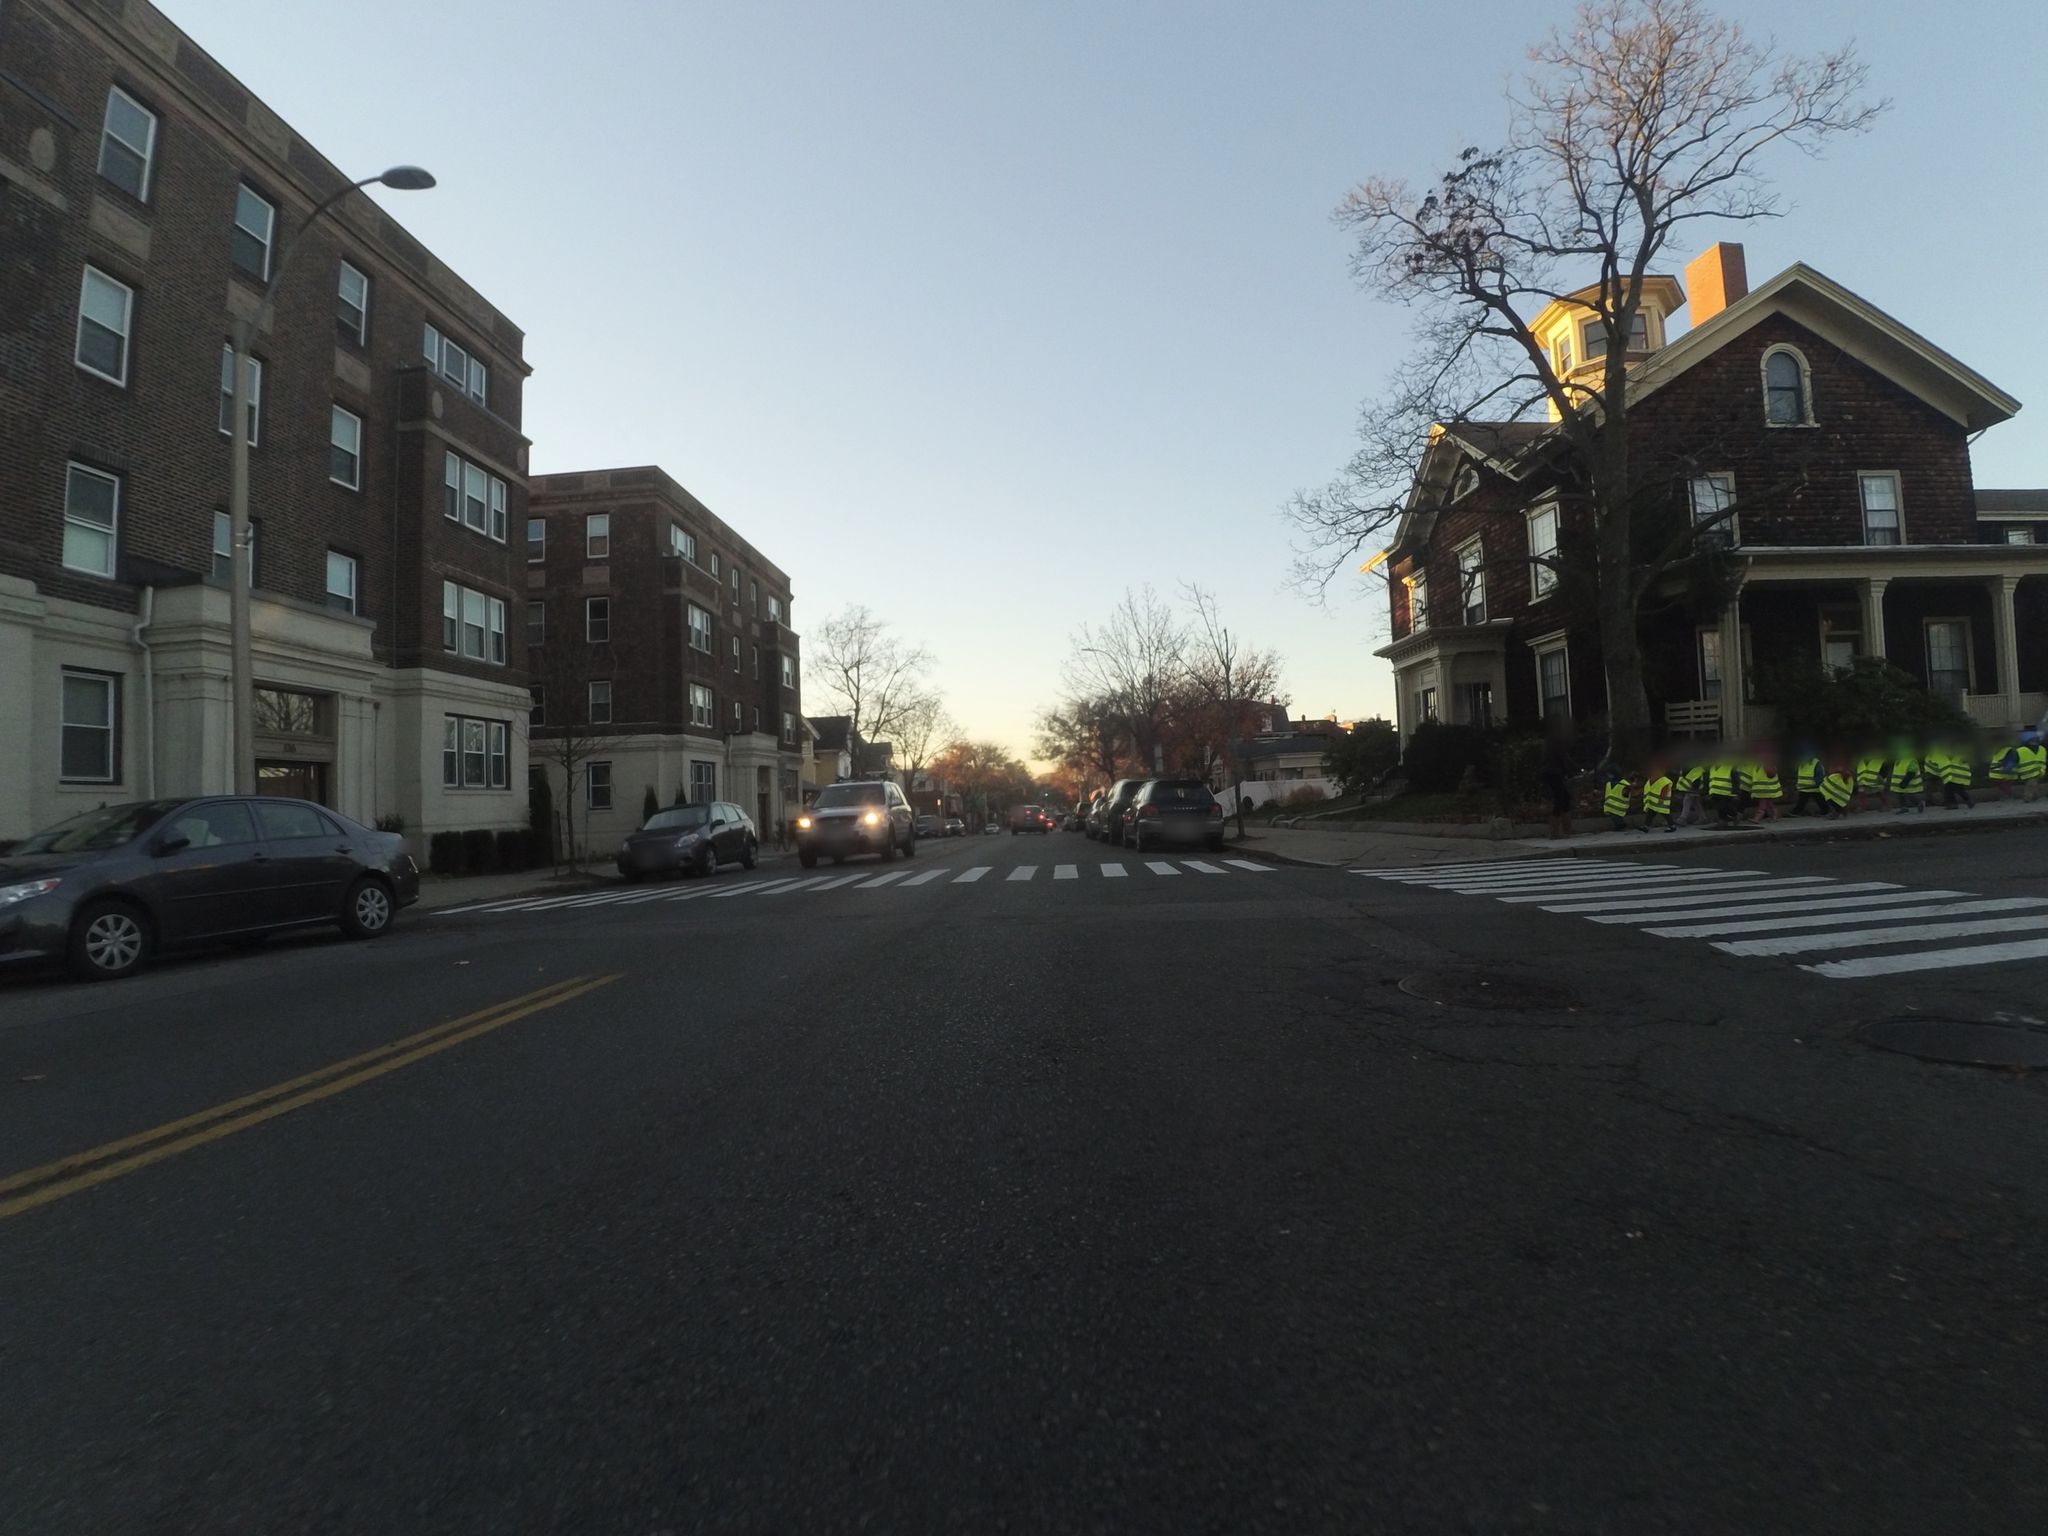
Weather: snowy
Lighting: dusk/dawn
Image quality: good
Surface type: driving surface
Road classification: footway
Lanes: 2
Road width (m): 18.3
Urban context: urban centre
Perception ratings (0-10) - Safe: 7.37, Lively: 9.55, Beautiful: 6.41, Boring: 3.54, Depressing: 2.19, Wealthy: 7.54